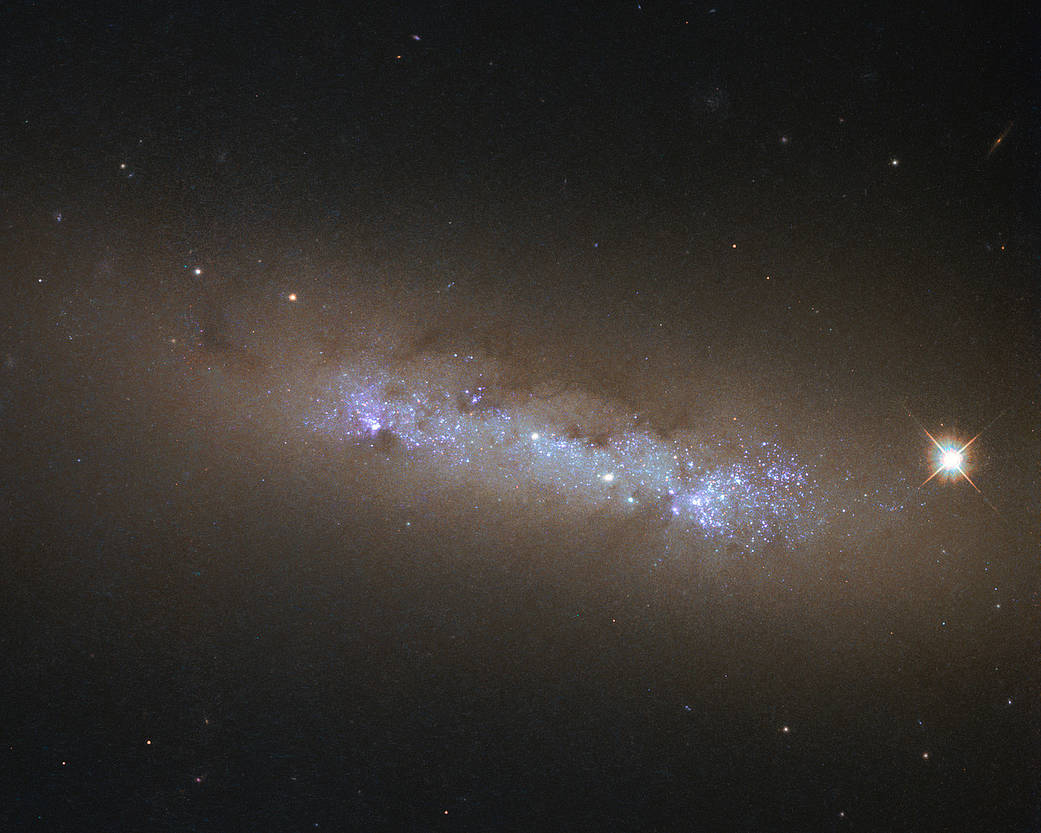
Hubble's Cosmic Atlas Hubble's Cosmic Atlas, ngc4248